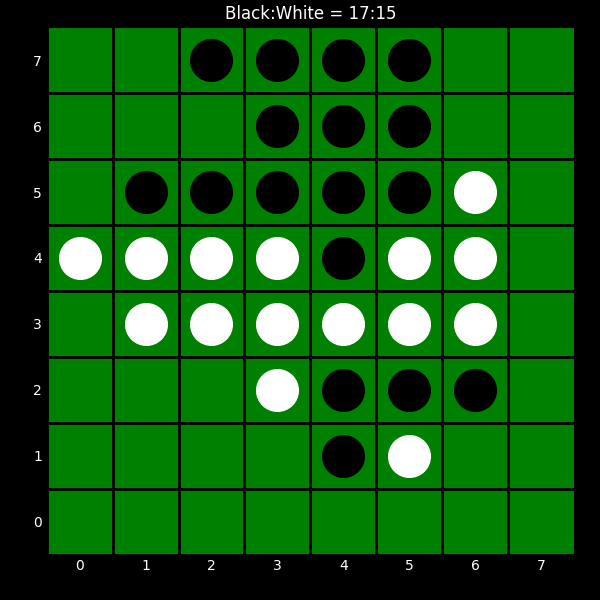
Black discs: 17
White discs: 15